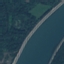
Land use / land cover class: River